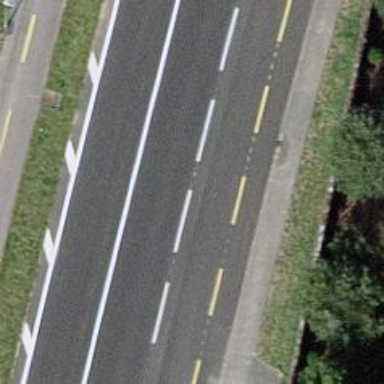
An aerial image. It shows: Primary road with asphalt surface.